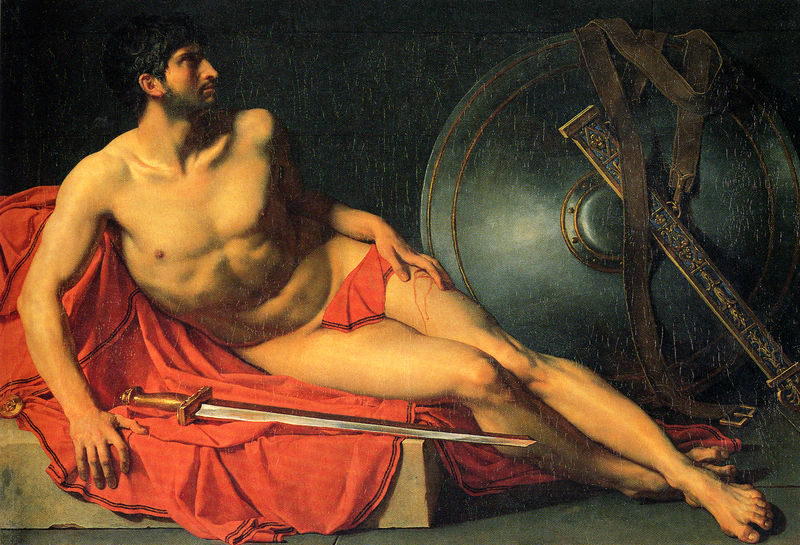
Titel: The Dying Athlete
Künstler: Jean-Germain Drouais
Standort: Paris
Institution: Musée du Louvre
Schlagwörter: akt, blau, dunkel, fuß, gemälde, gott, hand, haut, held, kopf, mann, nackt, schatten, umhang, weiß, wunde, gelb, ocker, sitzen, braun, brust, finger, frankreich, grau, haar, hell, holz, licht, marmor, mund, nacht, nase, ohr, orange, profil, raum, schmuck, schwarz, türkis, vordergrund, zeichnung, zimmer, blick, gürtel, rot, tuch, beige, malerei, muster, alt, bart, jung, wand, arm, arme, augen, falten, geschichte, gesicht, historie, mensch, silber, sockel, stein, steine, tod, bild, bildnis, hände, innenraum, porträt, boden, gewand, gold, haare, mantel, pose, stoff, decke, klassizismus, locken, ohren, schultern, seide, beine, bein, brüste, liegen, modell, italien, haltung, schwer, risse, mauer, tag, füsse, krieg, muskeln, riemen, glanz, ornamente, verzierung, bett, glänzen, metall, stufe, faden, bauch, podest, brustwarzen, knie, liegend, oberschenkel, scham, scheide, schenkel, waden, zehen, nazarener, nieten, oberkörper, griff, klinge, schimmer, spange, schnalle, barfuss, schild, messing, blut, antike, bedeckt, rippen, zeh, kupfer, schwert, waffen, soldat, verletzt, waffe, degen, posieren, mythologie, ritter, rüstung, stoppeln, verziert, römer, liege, knauf, drappiert, triumph, jüngling, bluten, silbern, mauern, antik, leid, muskel, schmerz, toga, leder, mythos, sage, dolch, krieger, schlüsselbein, platten, gurt, basis, schwertgriff, beschlag, david, verletzung, verwundet, mars, posierend, grieche, schaft, schimmern, sieger, verzierungen, akademie, beschläge, gekreuzt, mamor, klassizistisch, riss, buckel, köper, gescht, adonis, triumpf, nacke, sehnen, beschädigt, rinnsaal, fibel, fiebel, gürtelschnalle, steinplatte, emaille, schwertspitze, schüsselfalten, schwertscheide, hektor, goliath, krampf, kanus, achill, fick dich, geschickte, jochbein, kleiderlos, marmorblock, musel, potentz, potenz, rundschild, ledergurt, schildbuckel, histroismus, stahlt, man rot, gemann